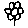
Label: flower